Interaction volume radius: 5 \u00c5
Interaction volume height: 20 \u00c5
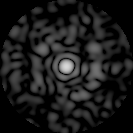
Disorder parameter: 0.8512